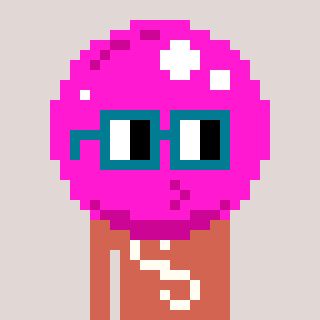
a pixel art character with square dark green glasses, a bubblegum-shaped head and a peachy-colored body on a warm background